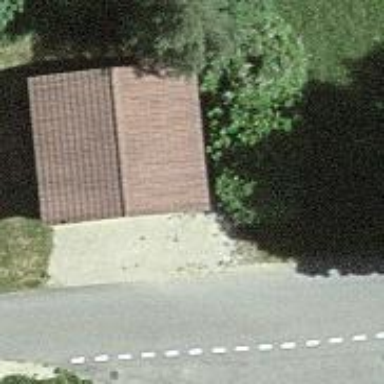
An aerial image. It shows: Shelter.